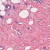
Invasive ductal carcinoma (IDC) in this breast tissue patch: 1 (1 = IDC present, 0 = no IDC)